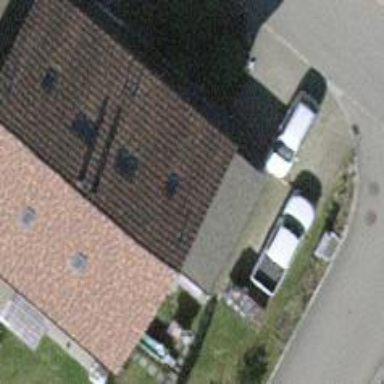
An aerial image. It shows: House with gabled roof oriented across.